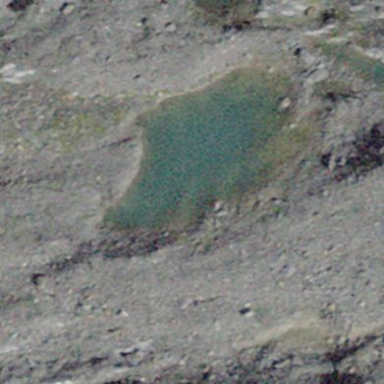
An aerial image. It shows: Pond with natural water.